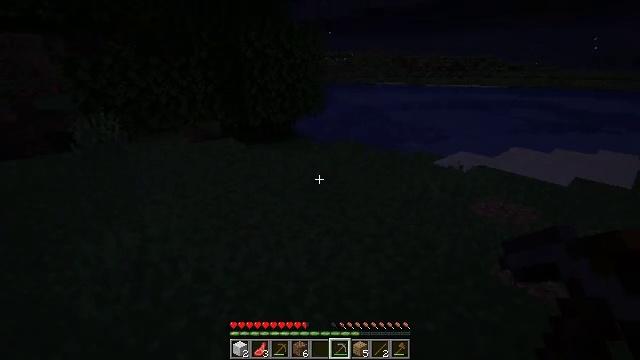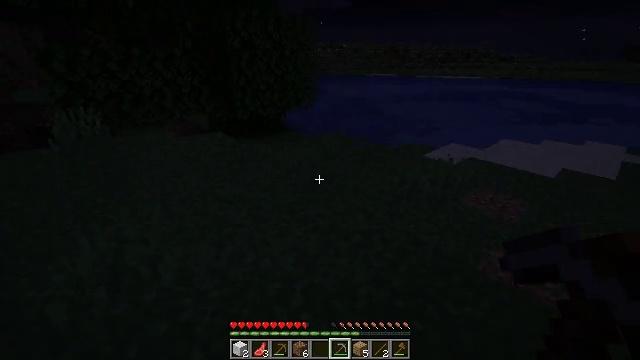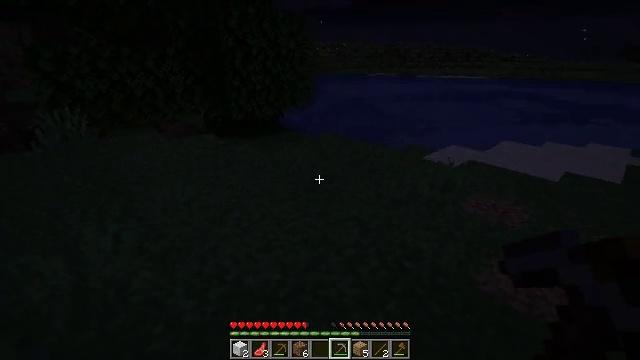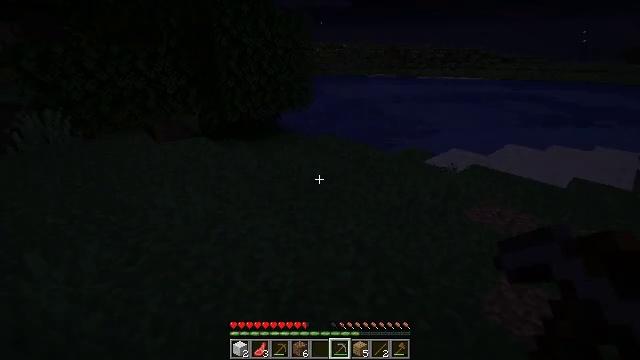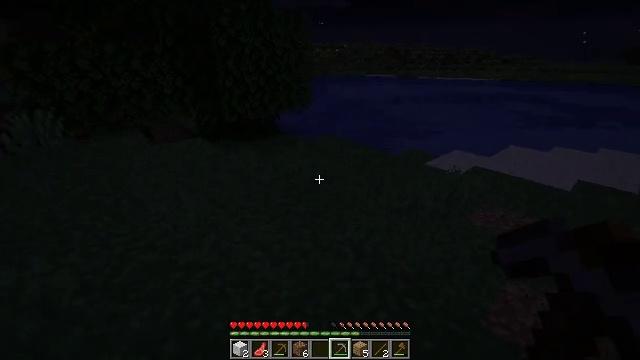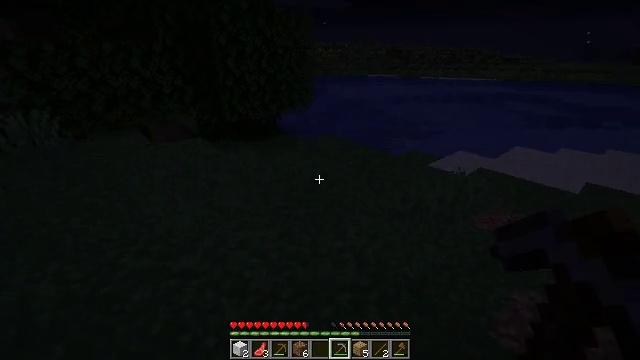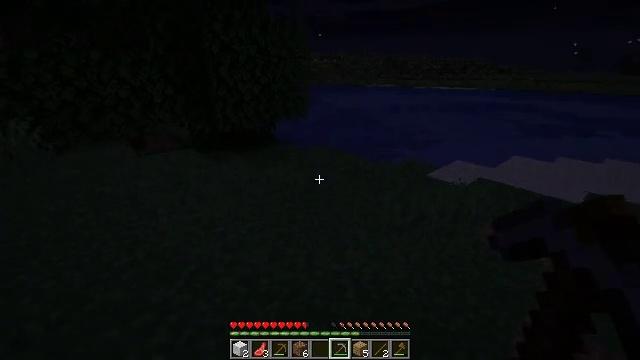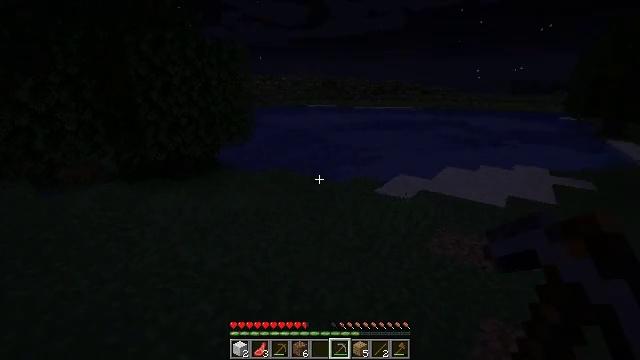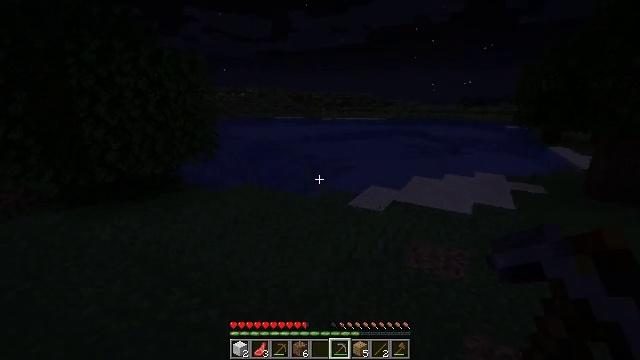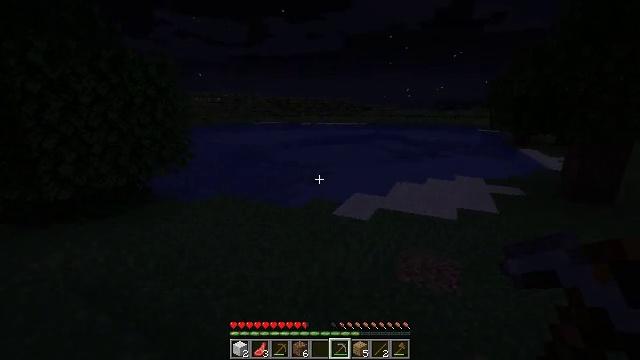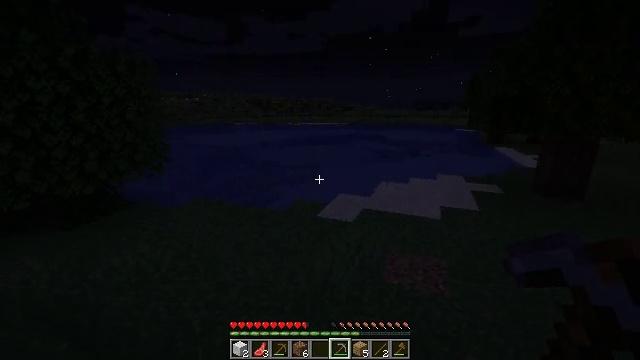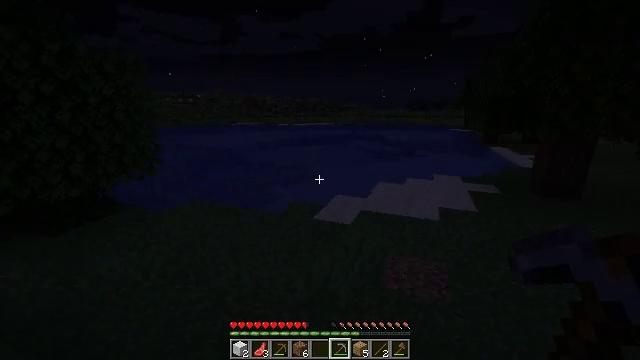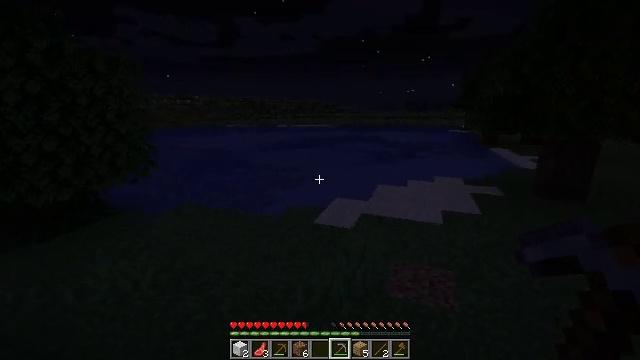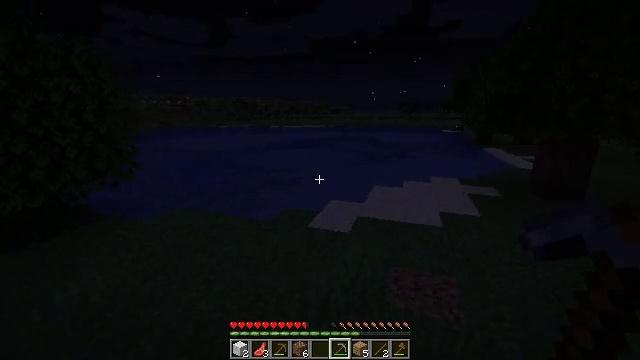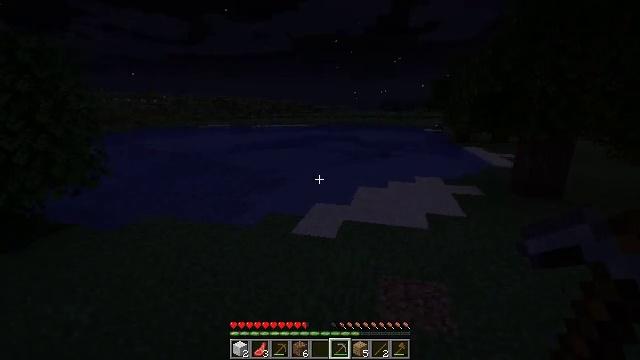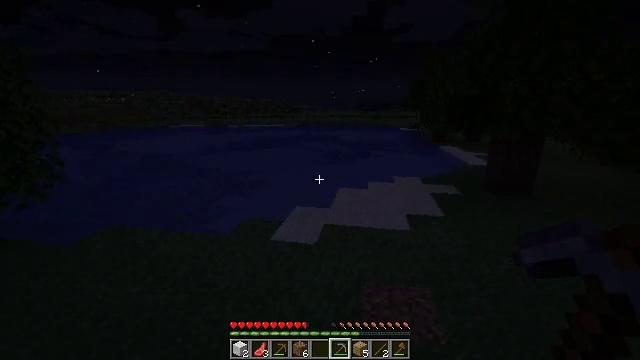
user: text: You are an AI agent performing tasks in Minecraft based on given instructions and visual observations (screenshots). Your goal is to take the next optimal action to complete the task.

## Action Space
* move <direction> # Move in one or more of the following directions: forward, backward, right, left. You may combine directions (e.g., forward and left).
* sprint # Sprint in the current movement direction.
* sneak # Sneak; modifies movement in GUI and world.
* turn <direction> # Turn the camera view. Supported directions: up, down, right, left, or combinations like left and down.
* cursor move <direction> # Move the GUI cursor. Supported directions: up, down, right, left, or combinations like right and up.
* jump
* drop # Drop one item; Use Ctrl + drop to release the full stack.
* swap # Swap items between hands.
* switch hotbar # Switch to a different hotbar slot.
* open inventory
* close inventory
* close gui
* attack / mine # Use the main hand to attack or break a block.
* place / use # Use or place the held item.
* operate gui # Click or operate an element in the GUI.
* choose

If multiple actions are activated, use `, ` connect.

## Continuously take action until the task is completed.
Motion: motion action
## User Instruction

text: Collect the grass block using a shovel.
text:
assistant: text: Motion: move forward, turn right and down
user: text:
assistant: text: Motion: move forward
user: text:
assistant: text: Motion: move forward
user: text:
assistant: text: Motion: move forward
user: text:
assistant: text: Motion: move forward
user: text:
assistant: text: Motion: move forward, turn up
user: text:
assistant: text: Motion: move forward, turn right and up
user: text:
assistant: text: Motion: move forward, turn right and up
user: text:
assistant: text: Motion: move forward, turn right and up
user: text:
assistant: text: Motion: move forward, turn right
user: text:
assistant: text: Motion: move forward, turn right
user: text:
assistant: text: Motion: move forward
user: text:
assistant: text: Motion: move forward, turn right
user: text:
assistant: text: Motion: move forward, turn right
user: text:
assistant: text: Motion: move forward, turn right
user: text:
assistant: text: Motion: move forward, turn right
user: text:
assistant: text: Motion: move forward, turn right
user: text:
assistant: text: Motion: move forward, turn right
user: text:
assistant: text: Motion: move forward
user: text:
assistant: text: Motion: move forward
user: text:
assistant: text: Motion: move forward
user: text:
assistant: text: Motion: move forward
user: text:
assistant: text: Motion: move forward
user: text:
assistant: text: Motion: move forward
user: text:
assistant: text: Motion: move forward, turn right and up
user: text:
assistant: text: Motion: move forward, turn right and up
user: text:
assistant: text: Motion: move forward
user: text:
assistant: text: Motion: move forward
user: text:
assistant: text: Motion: move forward
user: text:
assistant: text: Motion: move forward